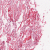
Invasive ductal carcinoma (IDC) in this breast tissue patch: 0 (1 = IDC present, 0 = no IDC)